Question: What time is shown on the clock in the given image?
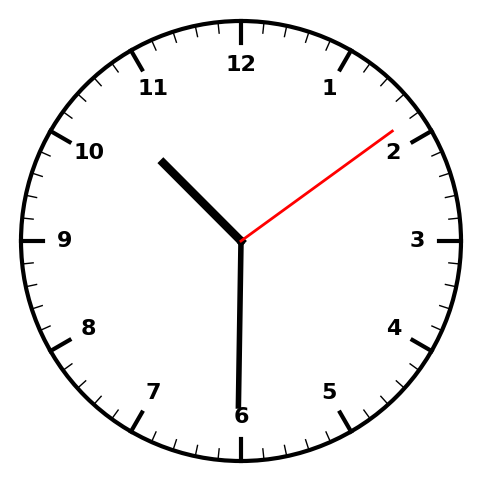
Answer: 10:30:09